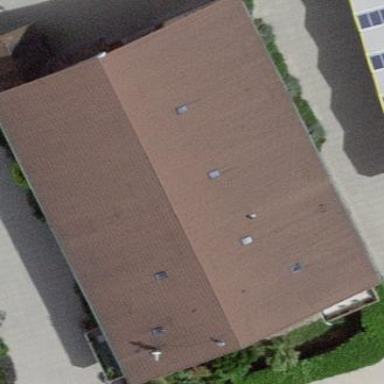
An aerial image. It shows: Building with gabled roof in brown color. The roof is oriented along the building.